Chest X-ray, PA view. Patient: 48 years old, sex M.
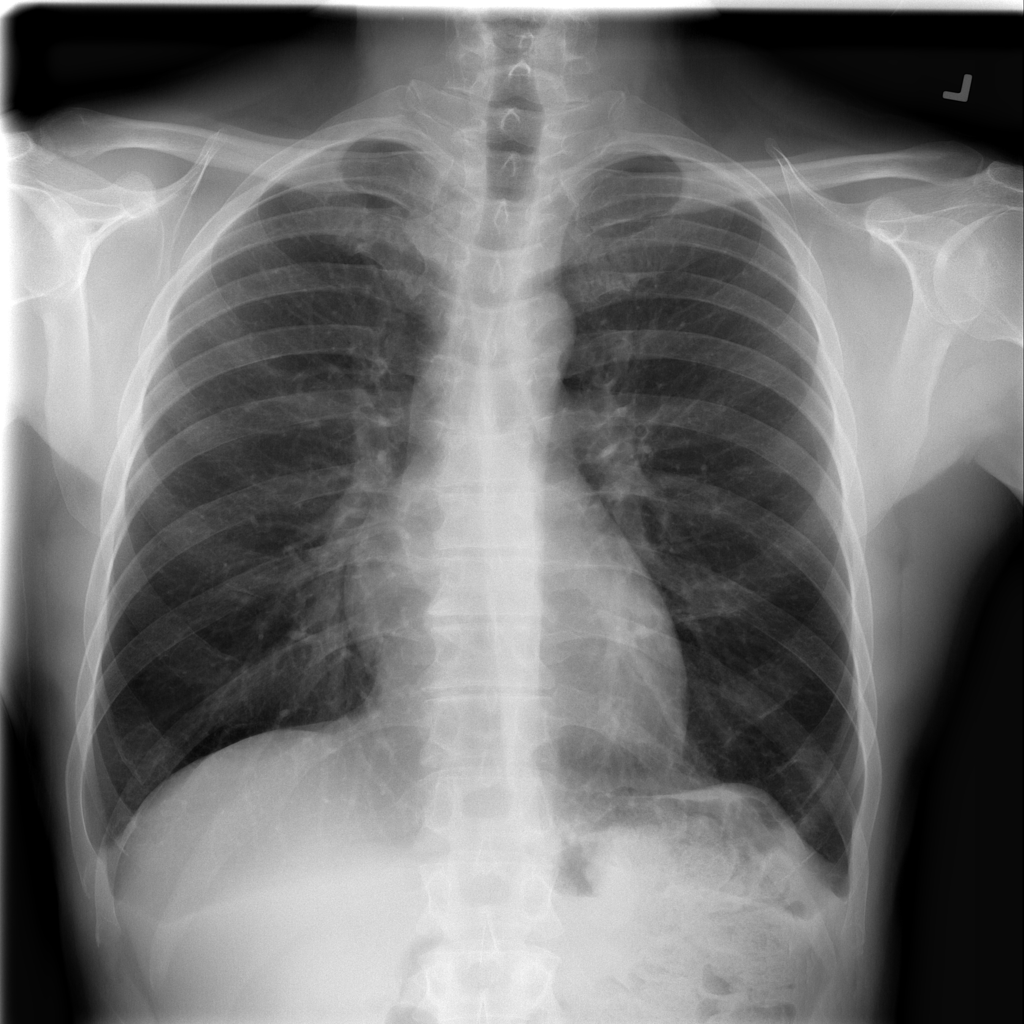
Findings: No Finding